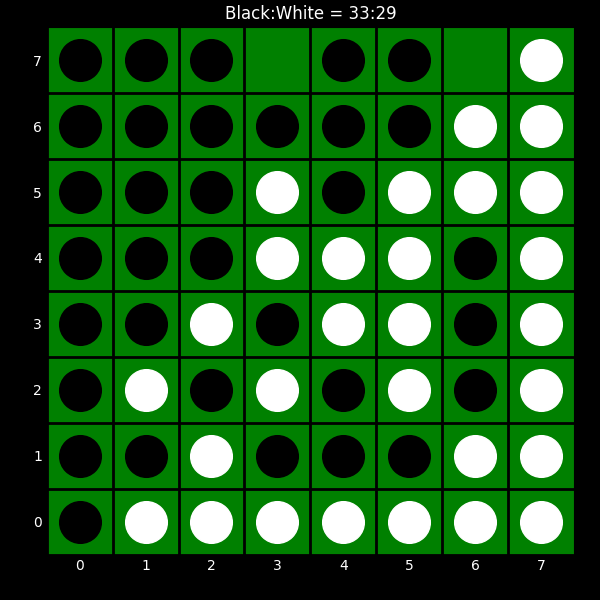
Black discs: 33
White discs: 29